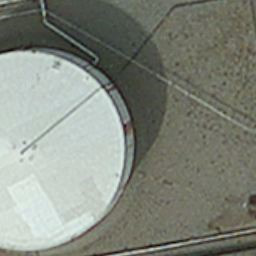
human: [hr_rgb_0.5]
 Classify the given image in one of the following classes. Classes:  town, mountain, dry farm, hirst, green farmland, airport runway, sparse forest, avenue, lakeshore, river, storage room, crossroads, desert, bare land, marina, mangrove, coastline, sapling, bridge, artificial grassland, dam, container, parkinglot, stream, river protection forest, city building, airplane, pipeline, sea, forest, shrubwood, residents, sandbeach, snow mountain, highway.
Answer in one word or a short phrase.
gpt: storage room